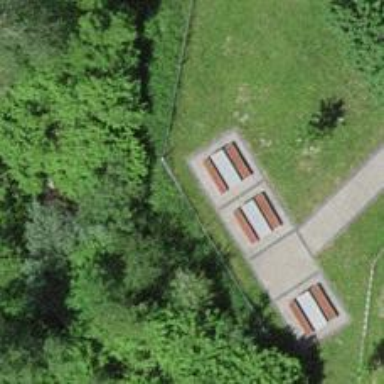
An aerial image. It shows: Picnic table located in leisure land area.